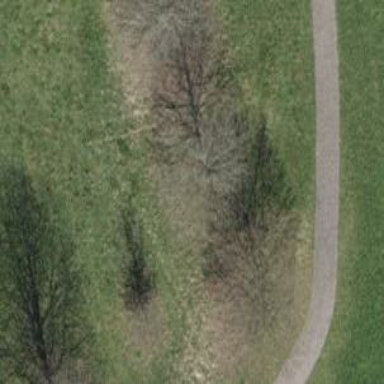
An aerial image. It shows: Urban tree adds touch of nature to the surroundings.